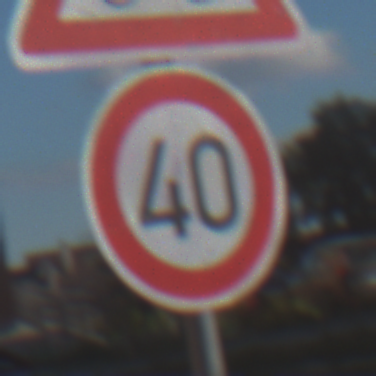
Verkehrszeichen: Geschwindigkeit40
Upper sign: RadverkehrRechts
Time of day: MorningAfternoon
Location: Outdoor (Suburban)
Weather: PartlyCloudy
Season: NotSpecified
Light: Natural